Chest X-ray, PA view. Patient: 40 years old, sex F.
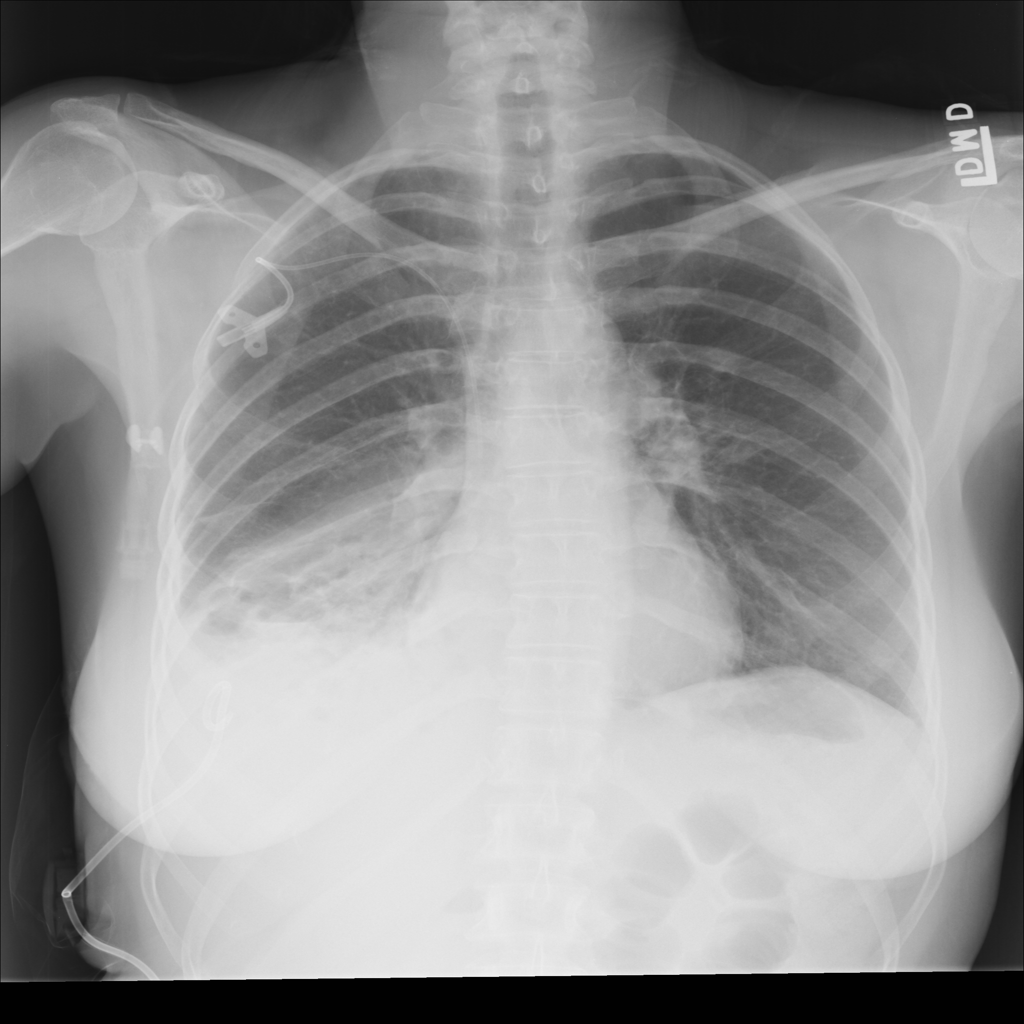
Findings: Consolidation, Effusion